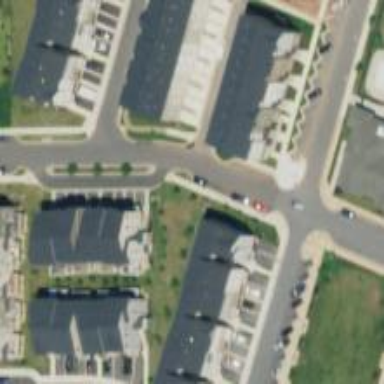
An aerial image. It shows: Alleyway designated as service road.